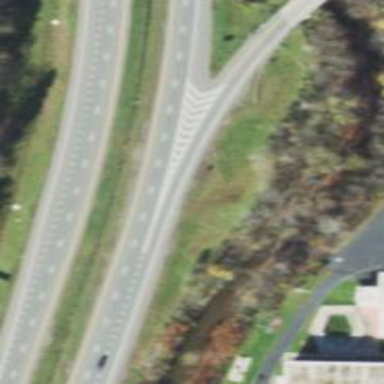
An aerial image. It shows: Asphalt motorway link.